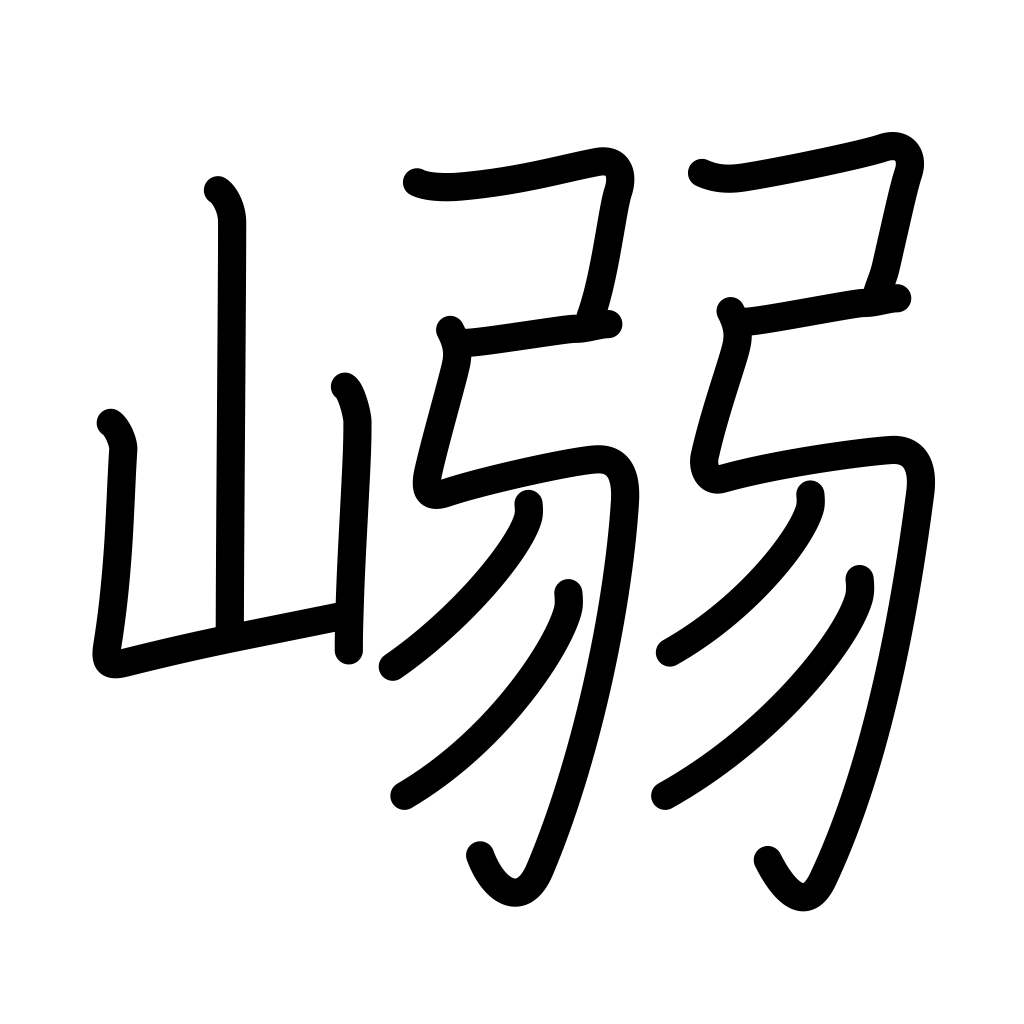
Meaning: mountain pass